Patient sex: F
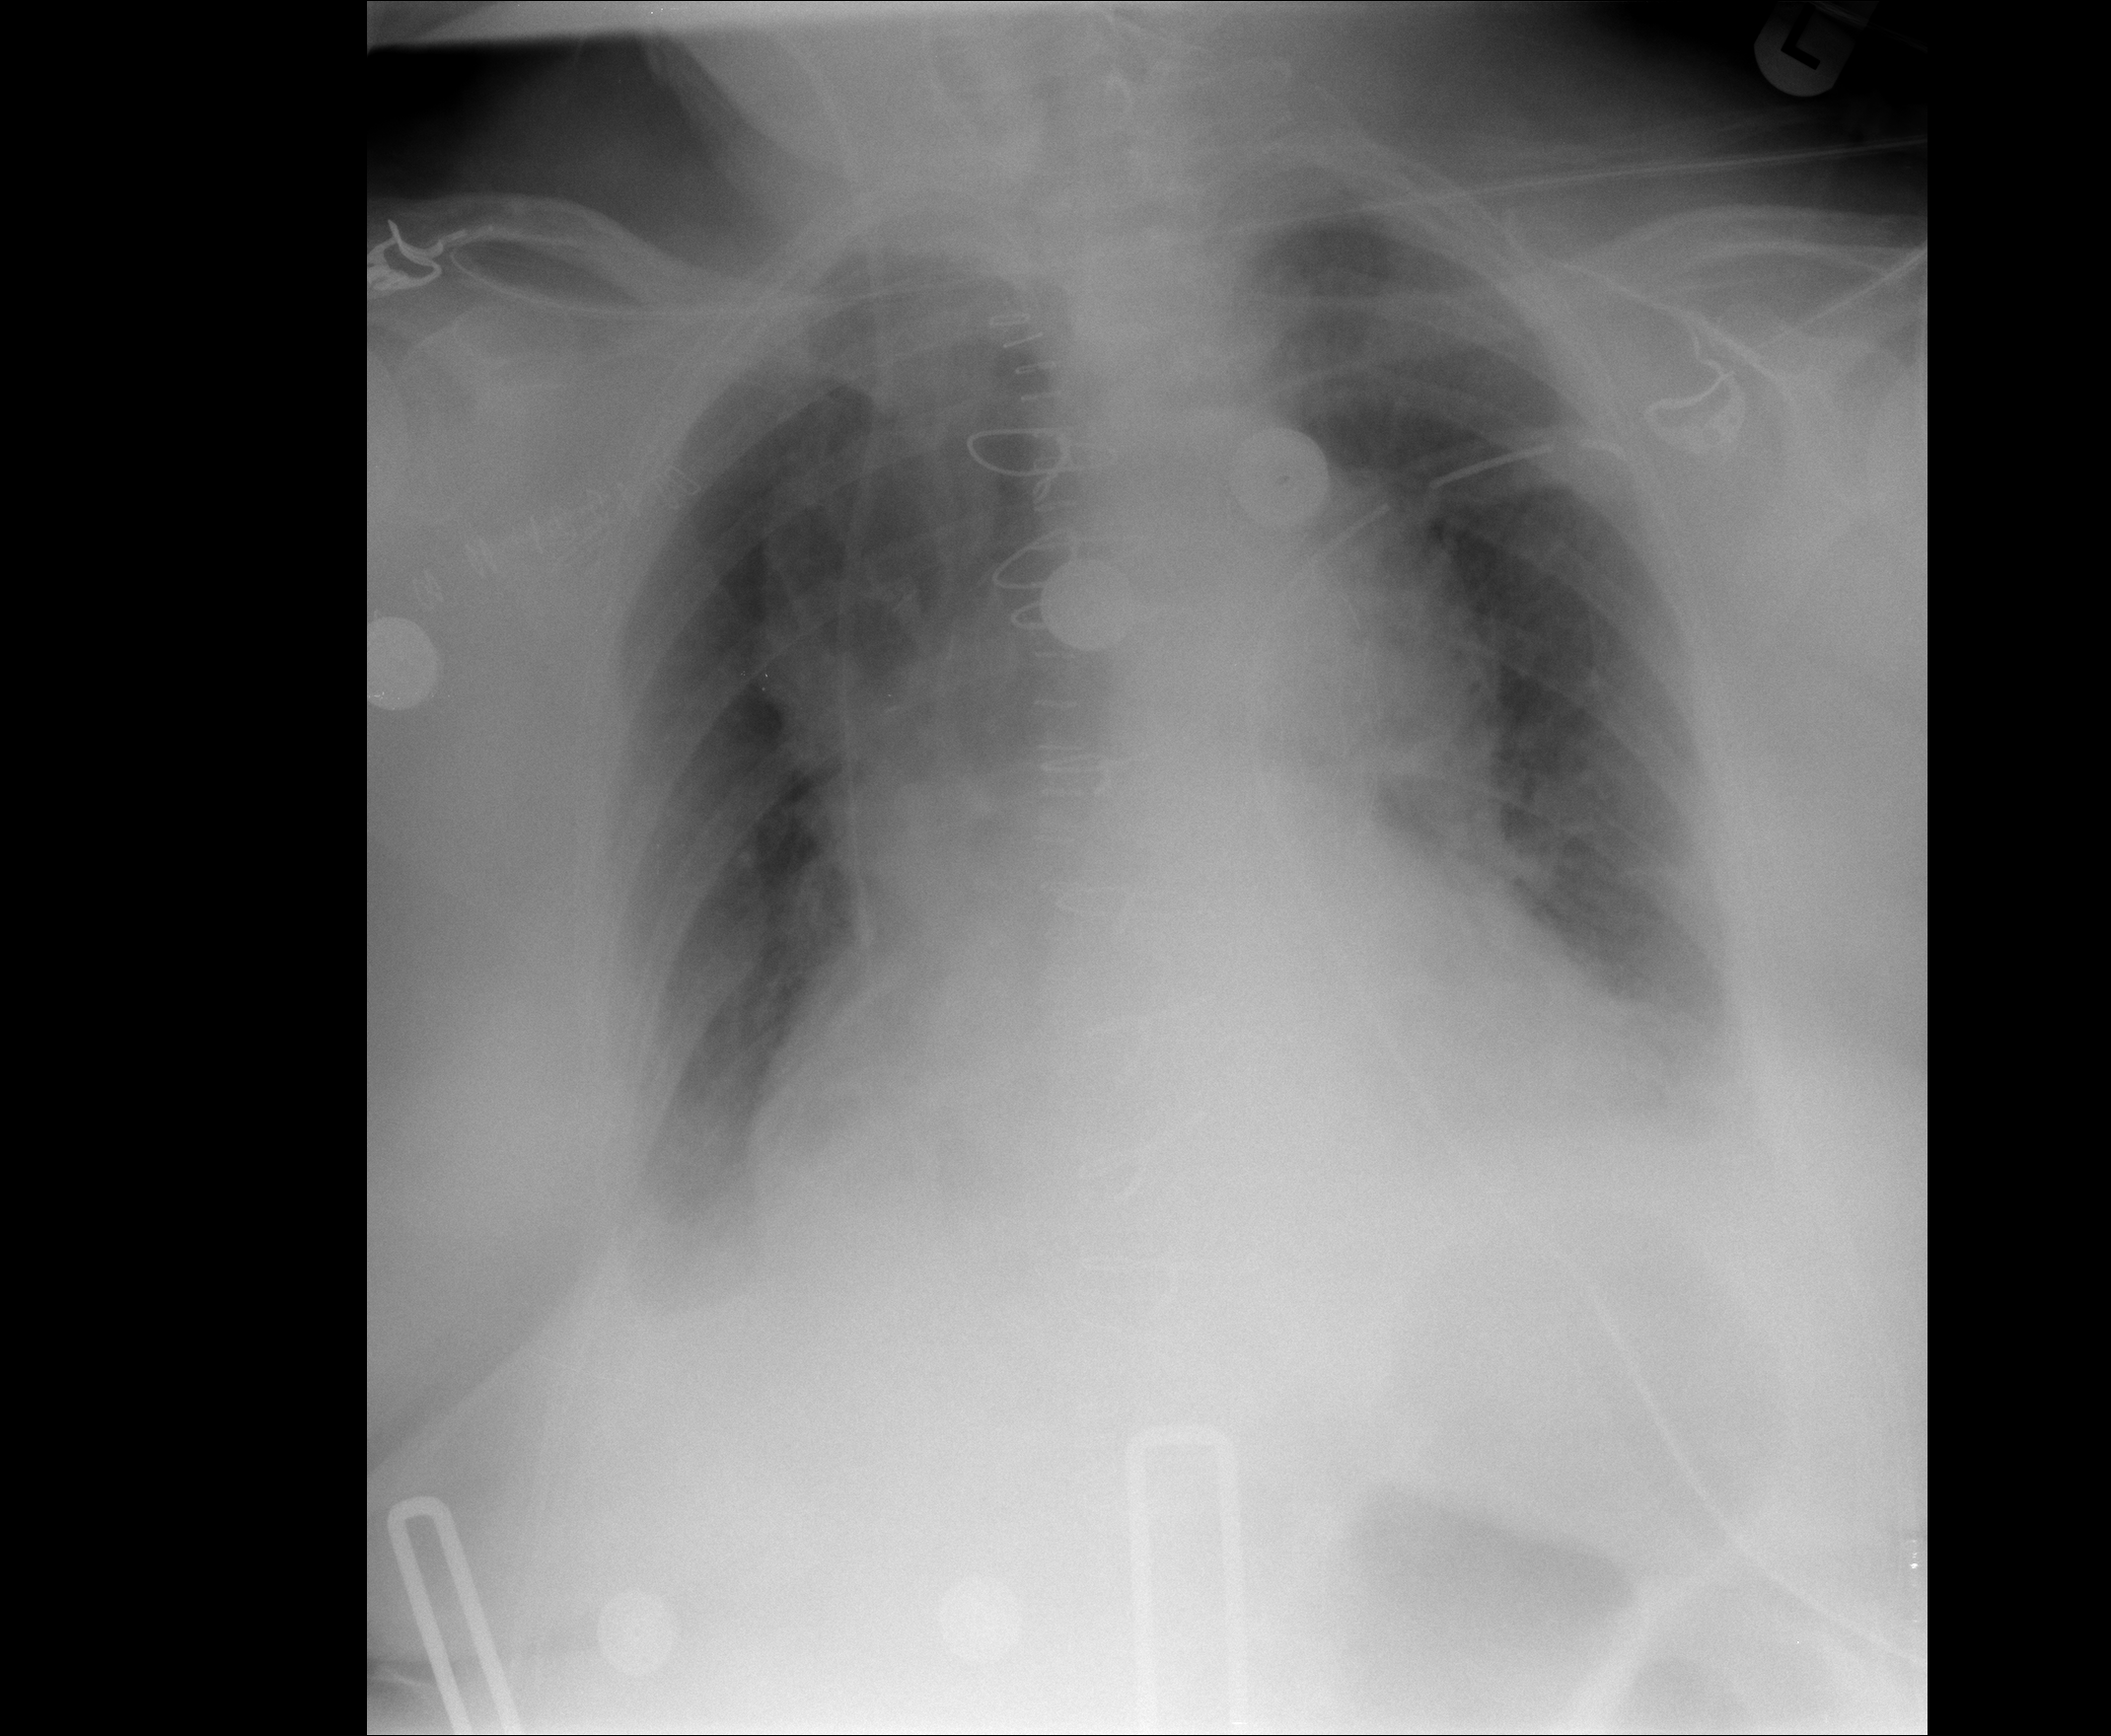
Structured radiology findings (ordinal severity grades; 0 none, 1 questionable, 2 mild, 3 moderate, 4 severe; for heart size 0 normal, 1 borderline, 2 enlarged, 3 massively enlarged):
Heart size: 2
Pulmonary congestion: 2
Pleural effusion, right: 1
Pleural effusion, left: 1
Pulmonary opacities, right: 0
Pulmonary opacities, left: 0
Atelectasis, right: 1
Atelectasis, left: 1